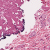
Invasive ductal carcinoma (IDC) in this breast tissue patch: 0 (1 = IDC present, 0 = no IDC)